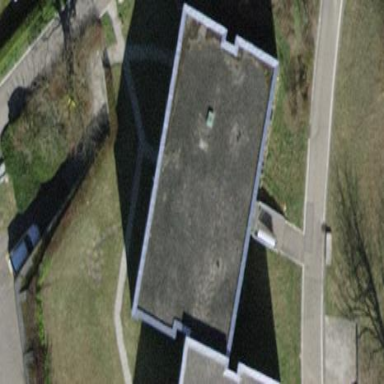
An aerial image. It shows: Flat roofed apartments building.